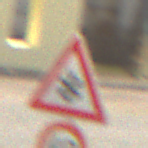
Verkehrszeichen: SchneeOderEisglaette
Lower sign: Geschwindigkeit60
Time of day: Midday
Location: Outdoor (Suburban)
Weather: PartlyCloudy
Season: NotSpecified
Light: Natural